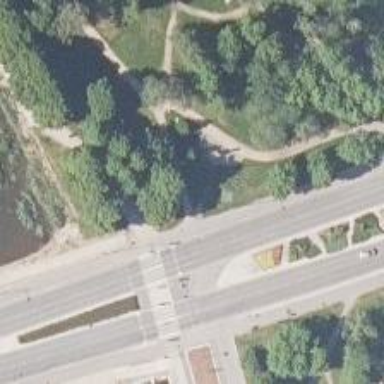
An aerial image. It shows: Asphalt cycleway.